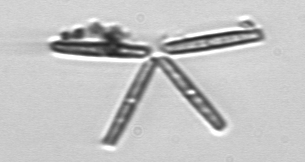
Label: Thalassionema